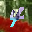
Label: 4